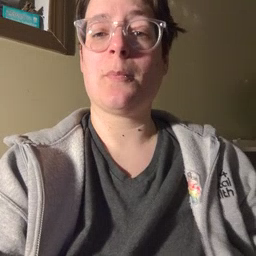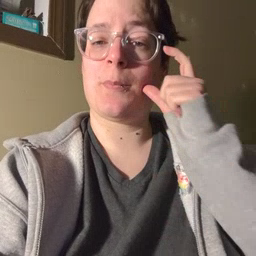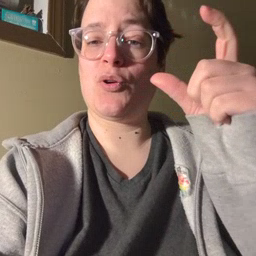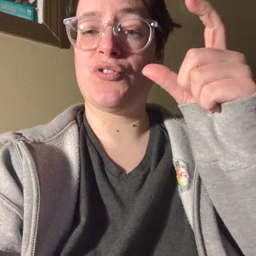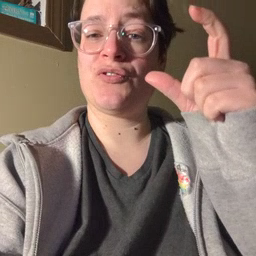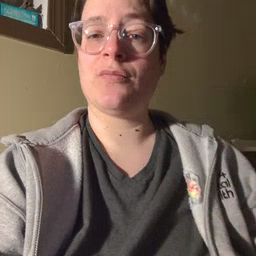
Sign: moon